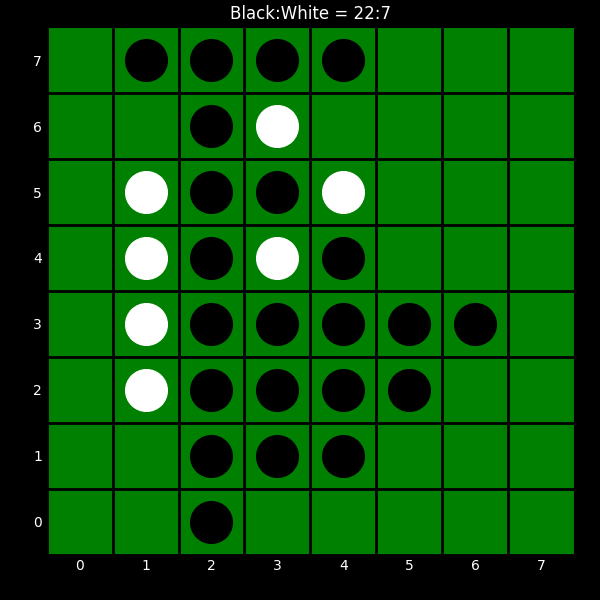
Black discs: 22
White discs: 7